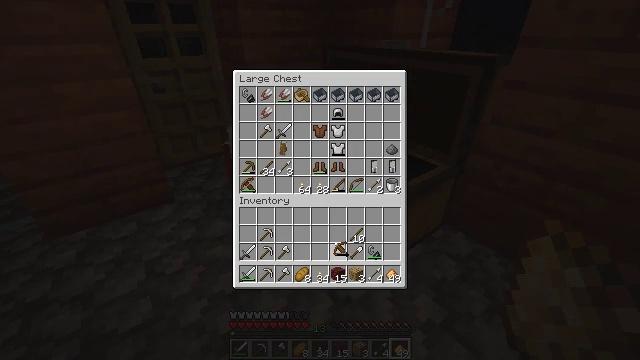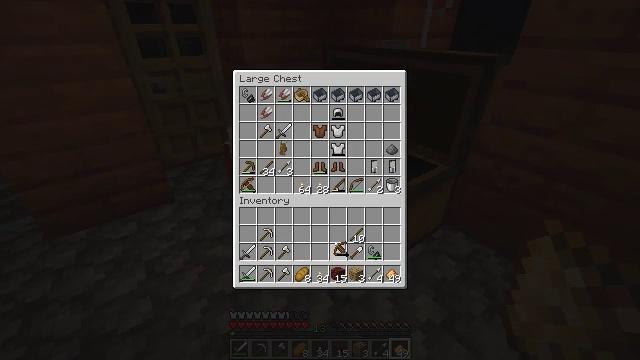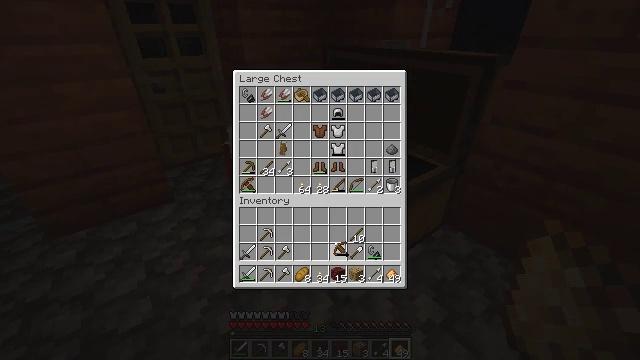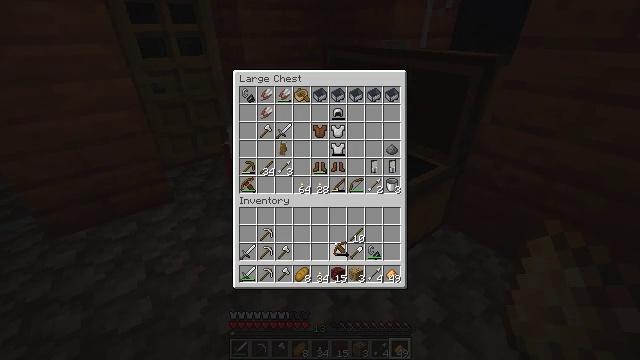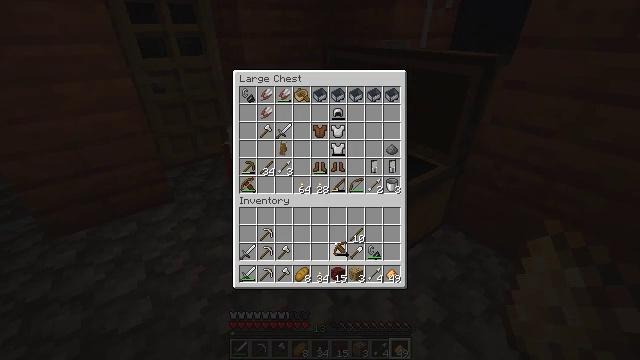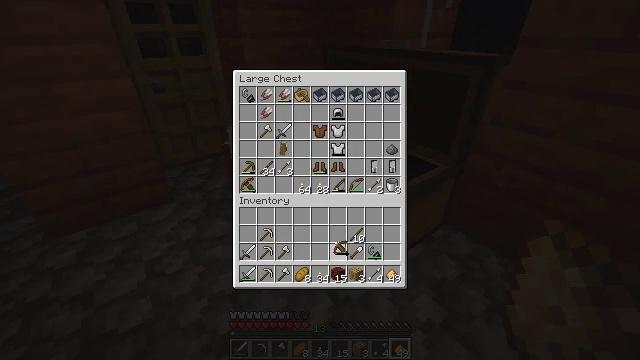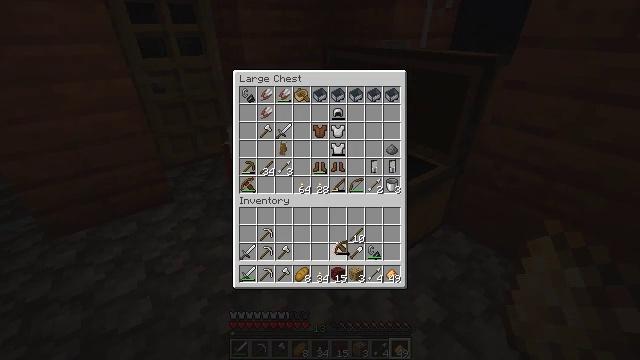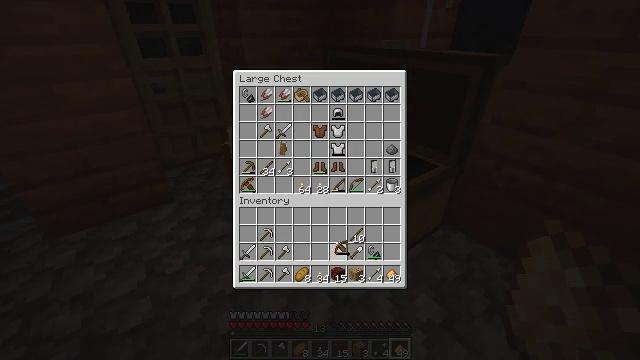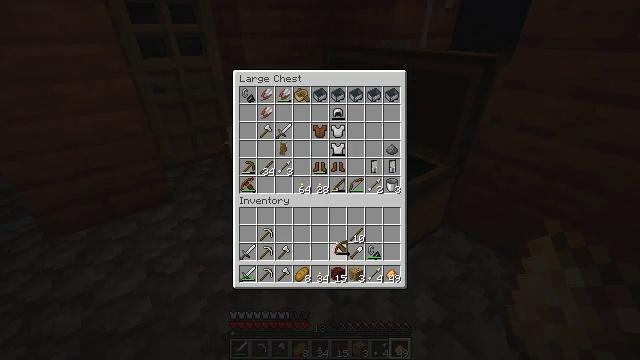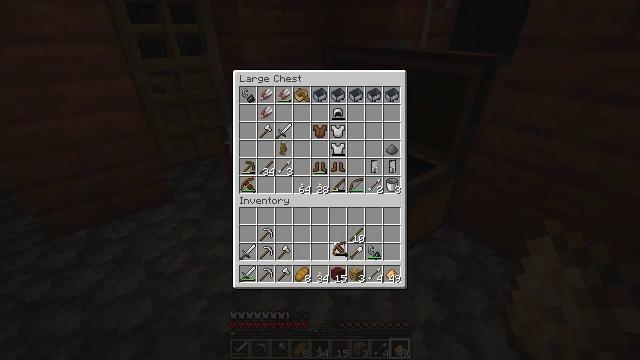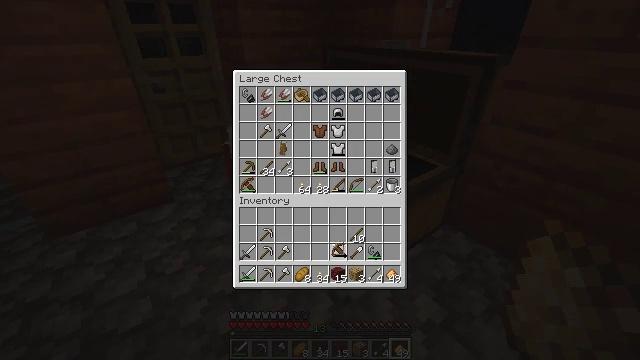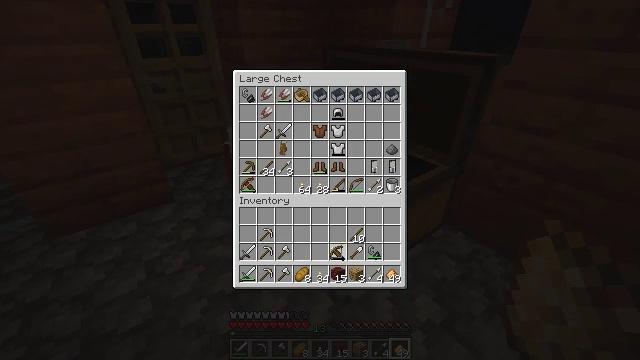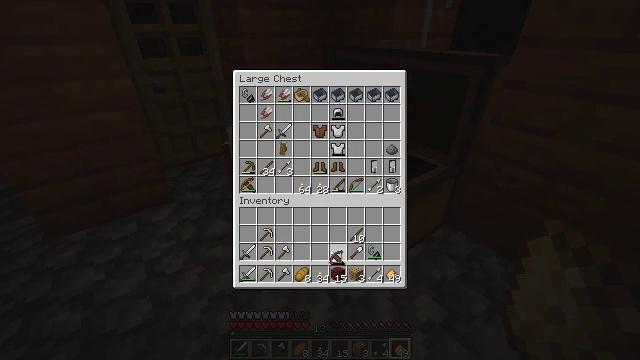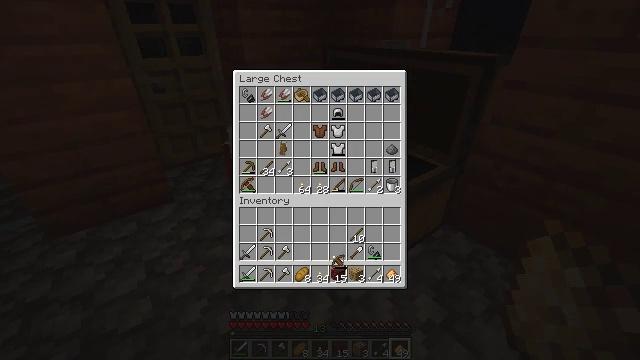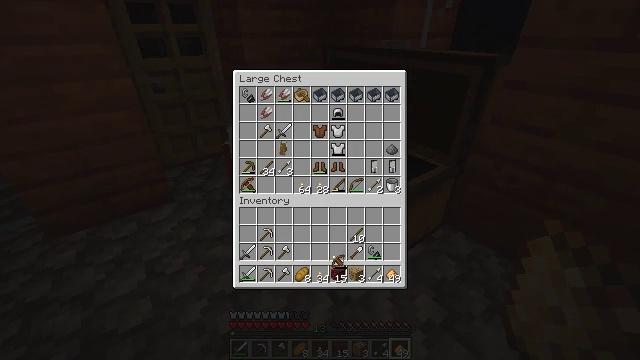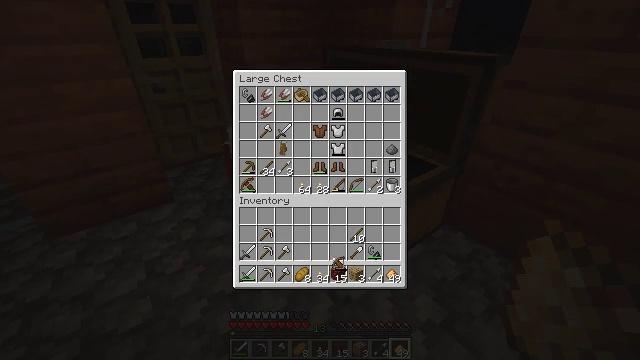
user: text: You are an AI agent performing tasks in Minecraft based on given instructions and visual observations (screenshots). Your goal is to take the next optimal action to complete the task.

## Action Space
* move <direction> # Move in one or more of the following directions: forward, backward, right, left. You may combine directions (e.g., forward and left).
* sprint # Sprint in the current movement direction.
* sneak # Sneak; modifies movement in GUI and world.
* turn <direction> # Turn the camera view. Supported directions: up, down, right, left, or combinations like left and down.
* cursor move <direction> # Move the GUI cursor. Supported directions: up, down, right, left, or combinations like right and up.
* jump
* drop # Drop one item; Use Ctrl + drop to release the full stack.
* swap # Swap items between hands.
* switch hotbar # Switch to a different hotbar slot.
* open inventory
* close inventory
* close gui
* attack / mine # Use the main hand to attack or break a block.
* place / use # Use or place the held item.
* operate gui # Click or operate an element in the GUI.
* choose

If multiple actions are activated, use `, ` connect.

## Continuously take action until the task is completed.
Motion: motion action
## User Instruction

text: Combine an arrow with glowstone to craft a spectral arrow.
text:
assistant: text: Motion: no_op
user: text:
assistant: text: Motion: no_op
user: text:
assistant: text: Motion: no_op
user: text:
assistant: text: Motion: no_op
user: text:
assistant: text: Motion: no_op
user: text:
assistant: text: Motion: no_op
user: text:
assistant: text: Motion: no_op
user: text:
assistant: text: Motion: no_op
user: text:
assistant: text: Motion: no_op
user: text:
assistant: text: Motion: no_op
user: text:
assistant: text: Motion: no_op
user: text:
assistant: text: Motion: no_op
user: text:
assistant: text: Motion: no_op
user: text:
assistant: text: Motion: no_op
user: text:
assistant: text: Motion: no_op
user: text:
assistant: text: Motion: no_op
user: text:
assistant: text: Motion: no_op
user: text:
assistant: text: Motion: operate gui
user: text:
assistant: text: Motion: operate gui
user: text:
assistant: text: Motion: operate gui
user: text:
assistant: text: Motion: no_op
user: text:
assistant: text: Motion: no_op
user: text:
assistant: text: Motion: no_op
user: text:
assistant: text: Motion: no_op
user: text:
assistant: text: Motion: no_op
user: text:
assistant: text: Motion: no_op
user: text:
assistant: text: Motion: no_op
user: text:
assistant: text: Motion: no_op
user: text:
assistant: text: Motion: no_op
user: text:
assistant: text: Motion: operate gui